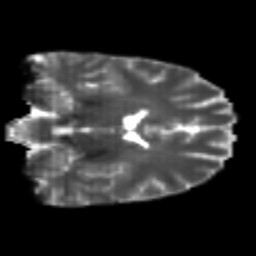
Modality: T2w
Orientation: coronal
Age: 26
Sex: male
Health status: healthy
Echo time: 0.074 s